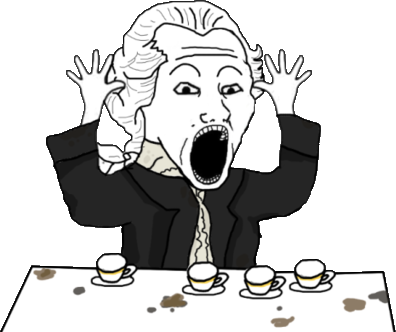
Label: 5_Soyjak